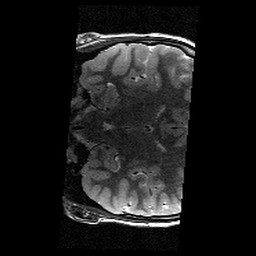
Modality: T2w
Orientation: coronal
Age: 11
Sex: male
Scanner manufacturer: siemens
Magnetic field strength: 3 T
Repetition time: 9.23 s
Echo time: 0.067 s